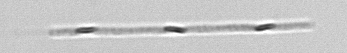
Label: Leptocylindrus